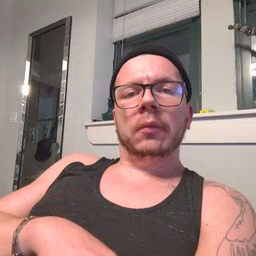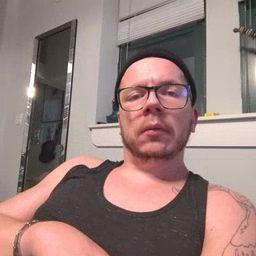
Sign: feet